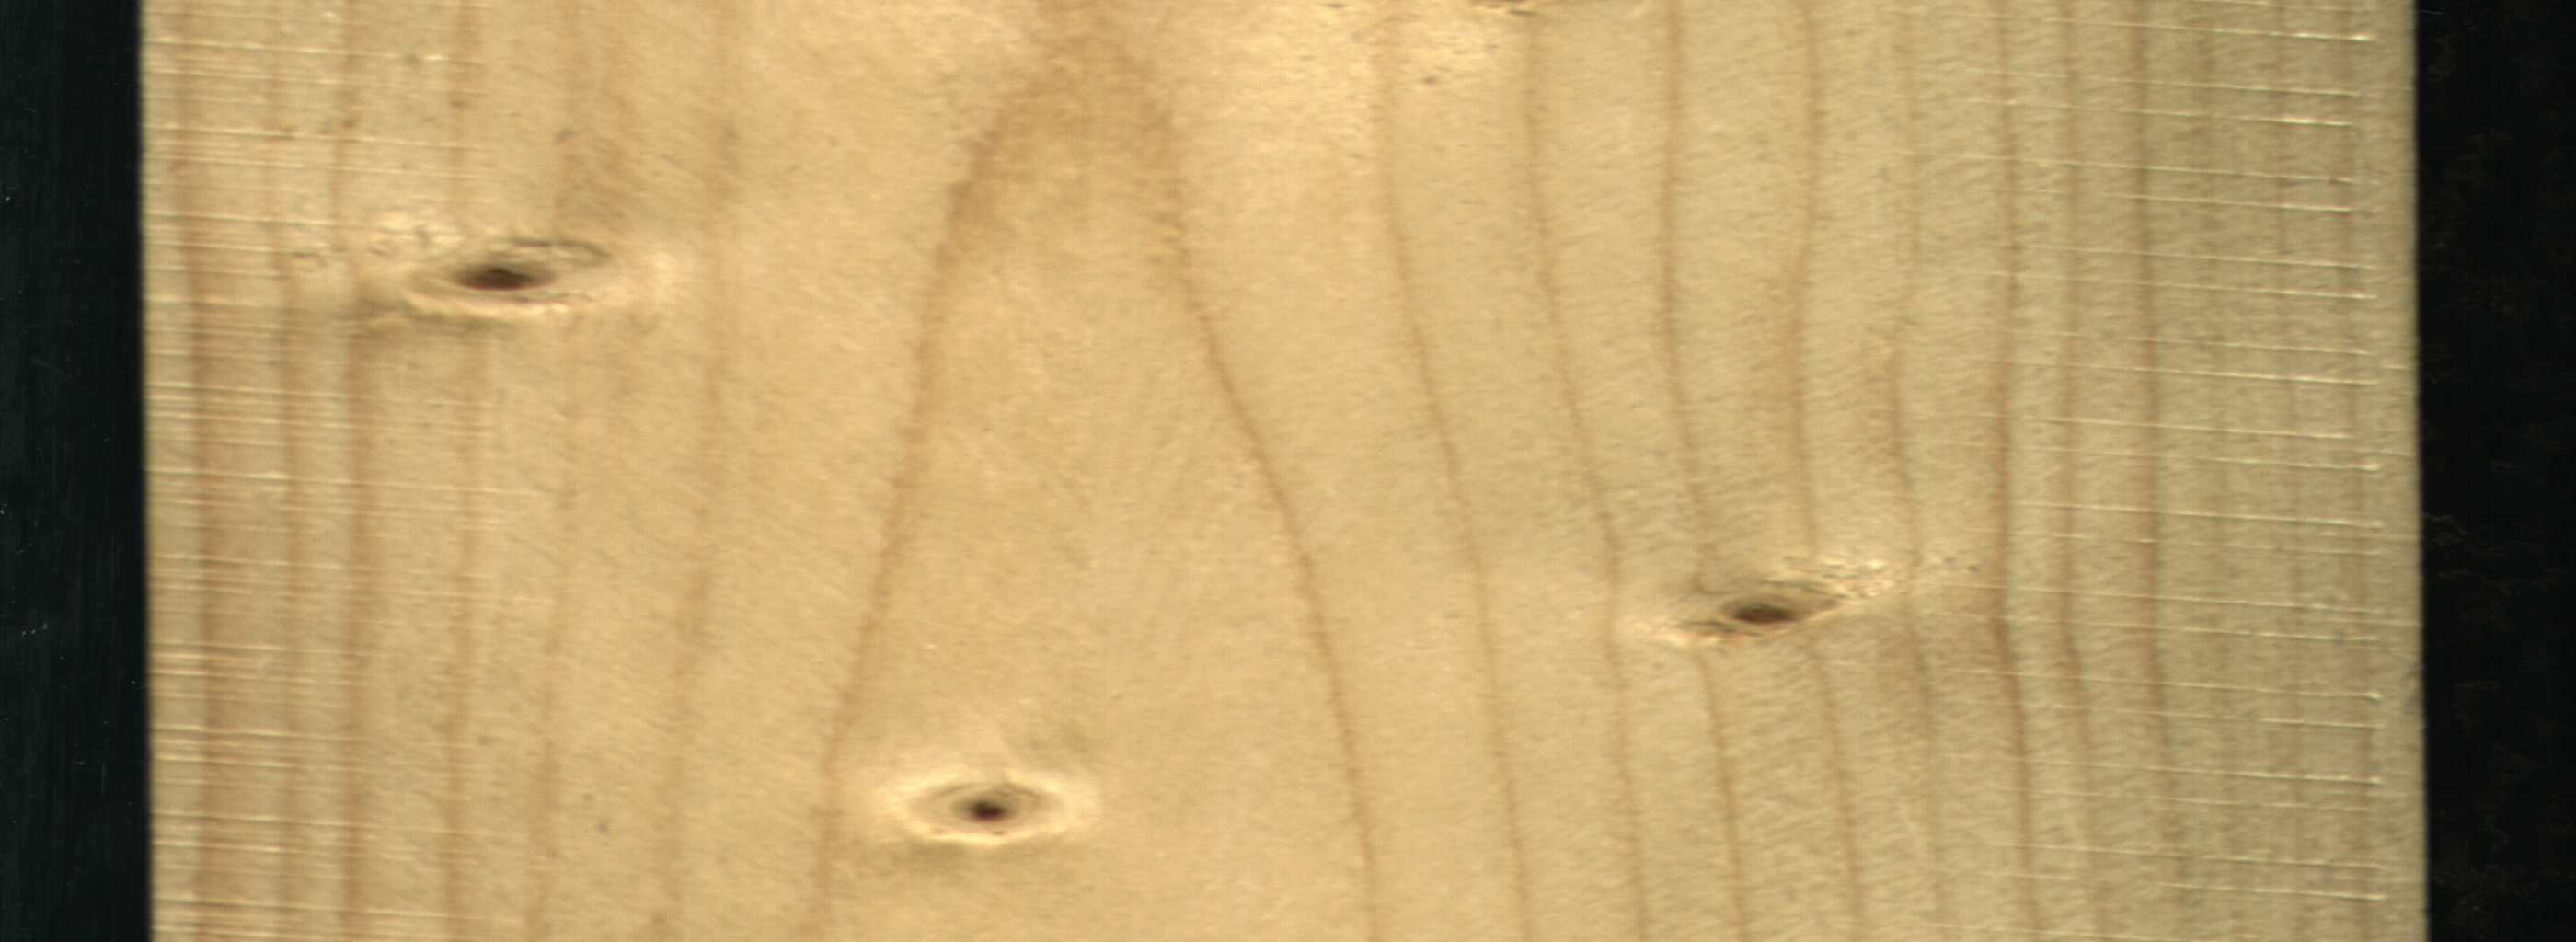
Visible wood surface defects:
Live_Knot
Live_Knot
Live_Knot